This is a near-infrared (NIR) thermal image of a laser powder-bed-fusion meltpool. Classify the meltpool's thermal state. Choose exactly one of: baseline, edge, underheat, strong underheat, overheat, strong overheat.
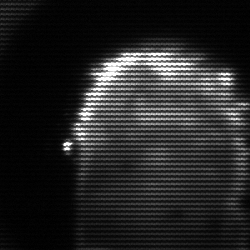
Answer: baseline